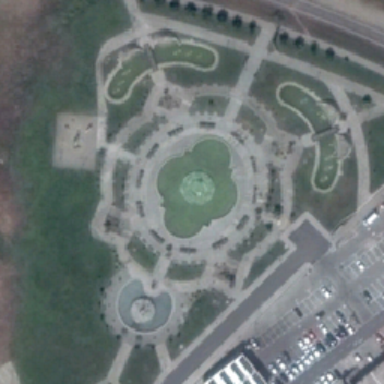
The parking lot is close to green grass square .